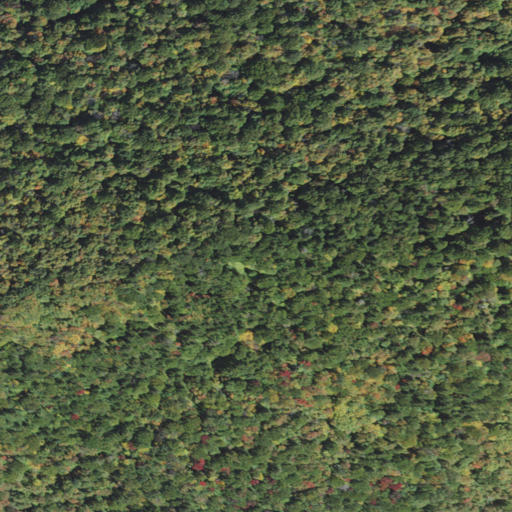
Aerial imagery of mountain in Vermont named Woodbury Mountain containing mixed forest and deciduous forest